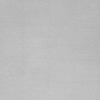
Label: dusty